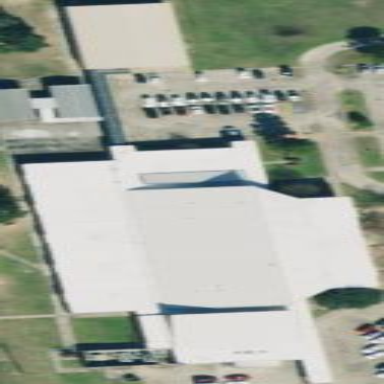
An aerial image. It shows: School building.